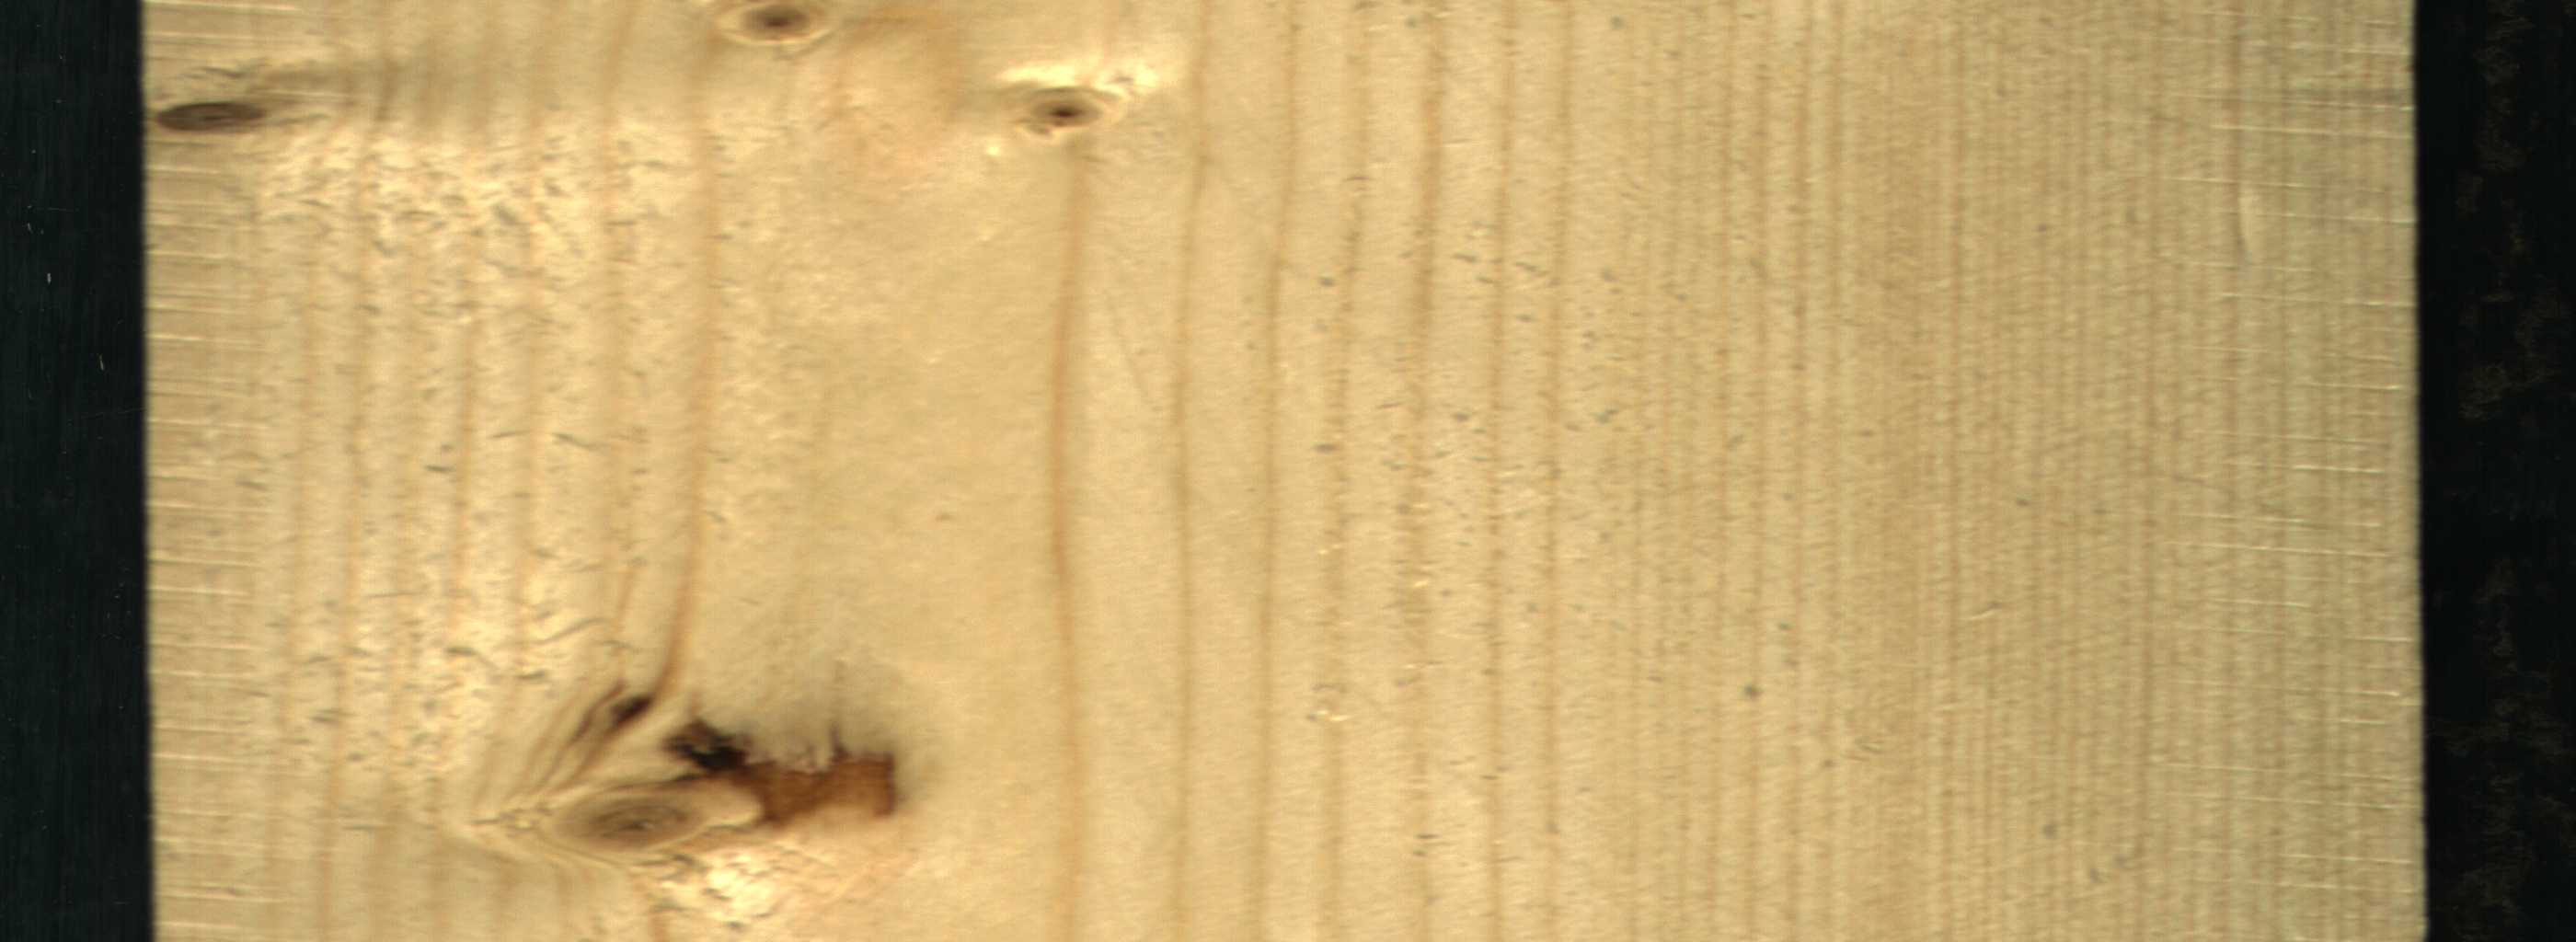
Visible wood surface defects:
resin
Live_Knot
Live_Knot
Live_Knot
Live_Knot